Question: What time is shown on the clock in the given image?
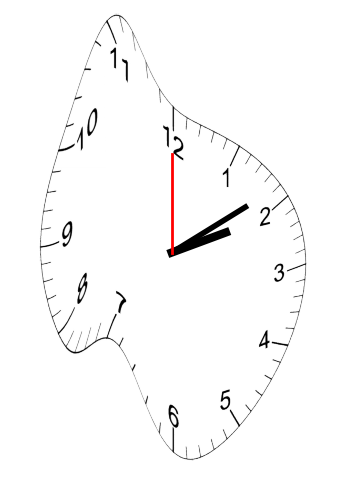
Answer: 02:09:00